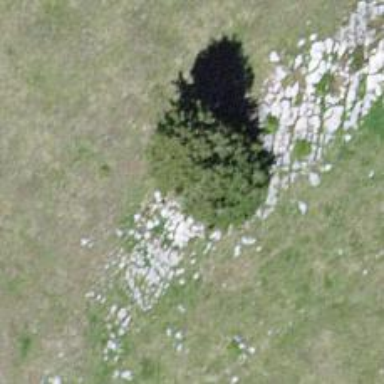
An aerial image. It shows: Needle-leaved tree in its natural environment.